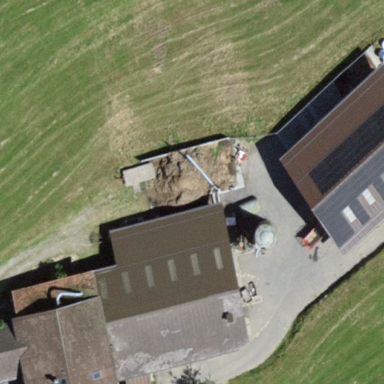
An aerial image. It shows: Farmyard area.